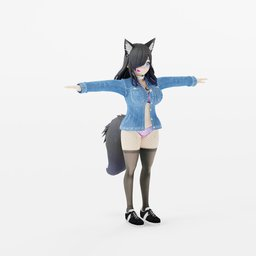
Label: people